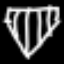
Label: diamond